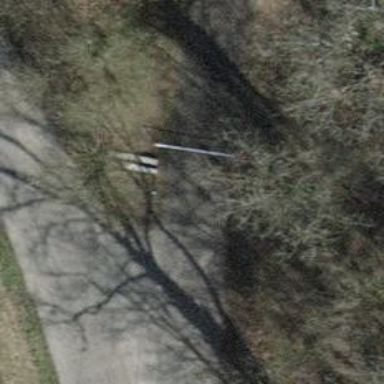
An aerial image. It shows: Lift gate barrier.